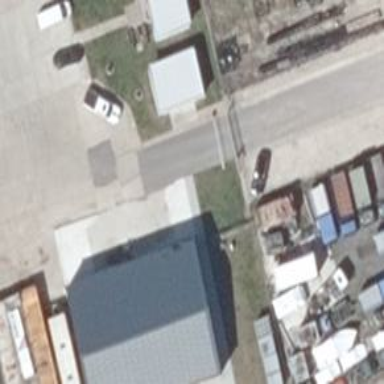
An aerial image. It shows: Concrete driveway designated as service road.